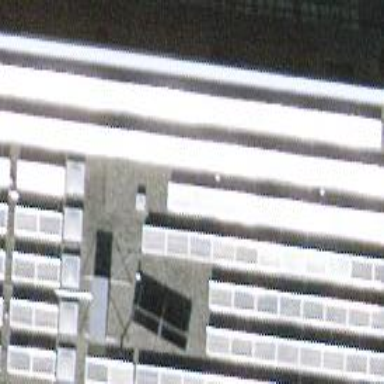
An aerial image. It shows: Solar power generator using photovoltaic panels.